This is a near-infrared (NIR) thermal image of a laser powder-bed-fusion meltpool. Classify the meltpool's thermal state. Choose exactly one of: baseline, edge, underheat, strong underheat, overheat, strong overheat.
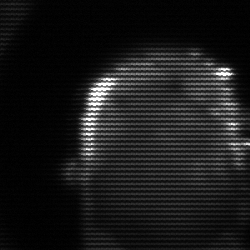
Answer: baseline